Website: bh-photo
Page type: store-pickup
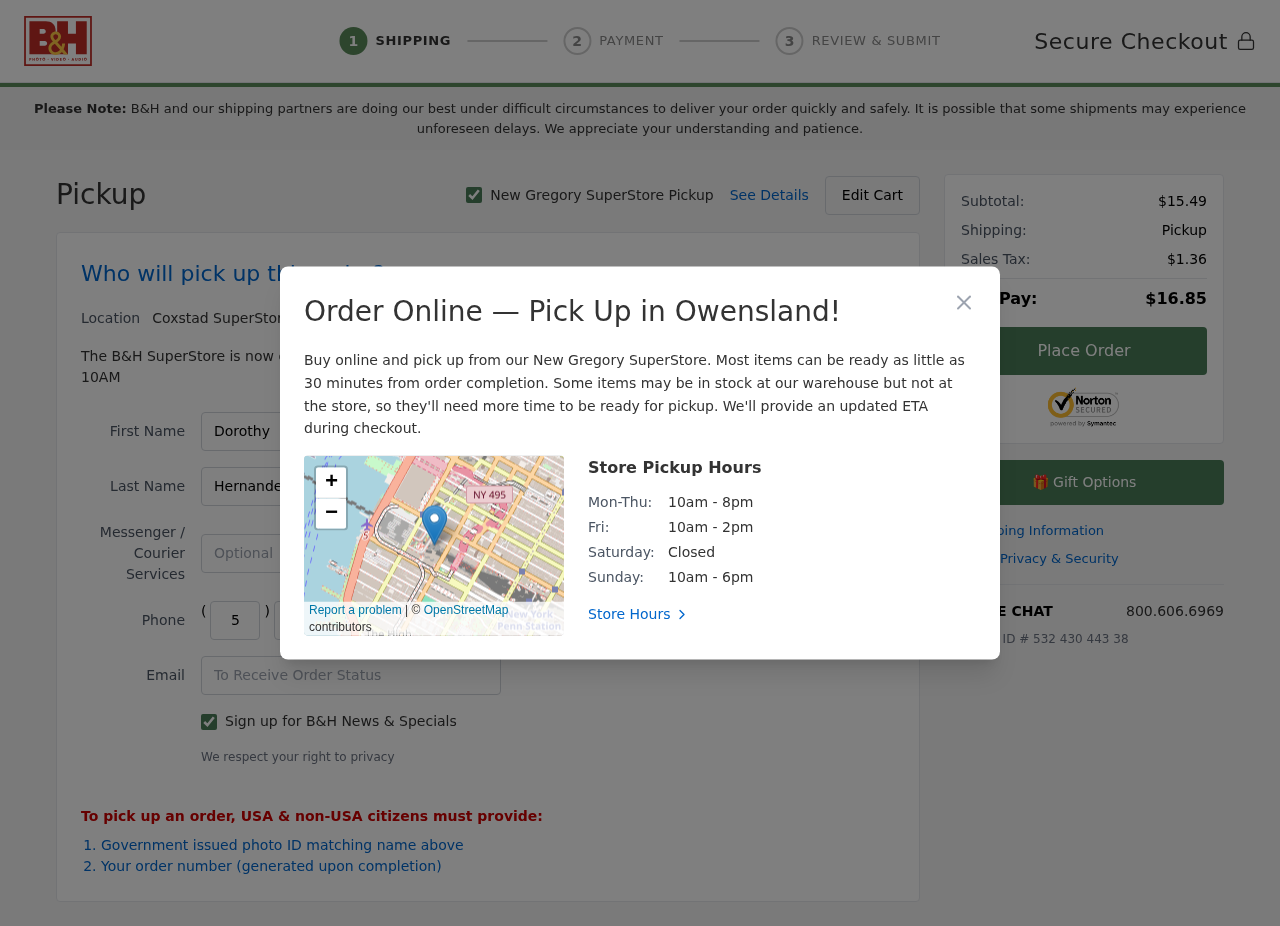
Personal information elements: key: PII_CITY
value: New Gregory
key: PII_CITY2
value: Coxstad
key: PII_CITY3
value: Owensland
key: PII_EMAIL
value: dhernandez@yahoo.com
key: PII_FIRSTNAME
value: Dorothy
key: PII_LASTNAME
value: Hernandez
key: PII_PHONE_AREA
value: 545
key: PII_PHONE_PREFIX
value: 231
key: PII_PHONE_SUFFIX
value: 5630
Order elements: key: ORDER_SUBTOTAL
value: $15.49
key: ORDER_TAX
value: $1.36
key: ORDER_TOTAL
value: $16.85
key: ORDER_ID
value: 532 430 443 38